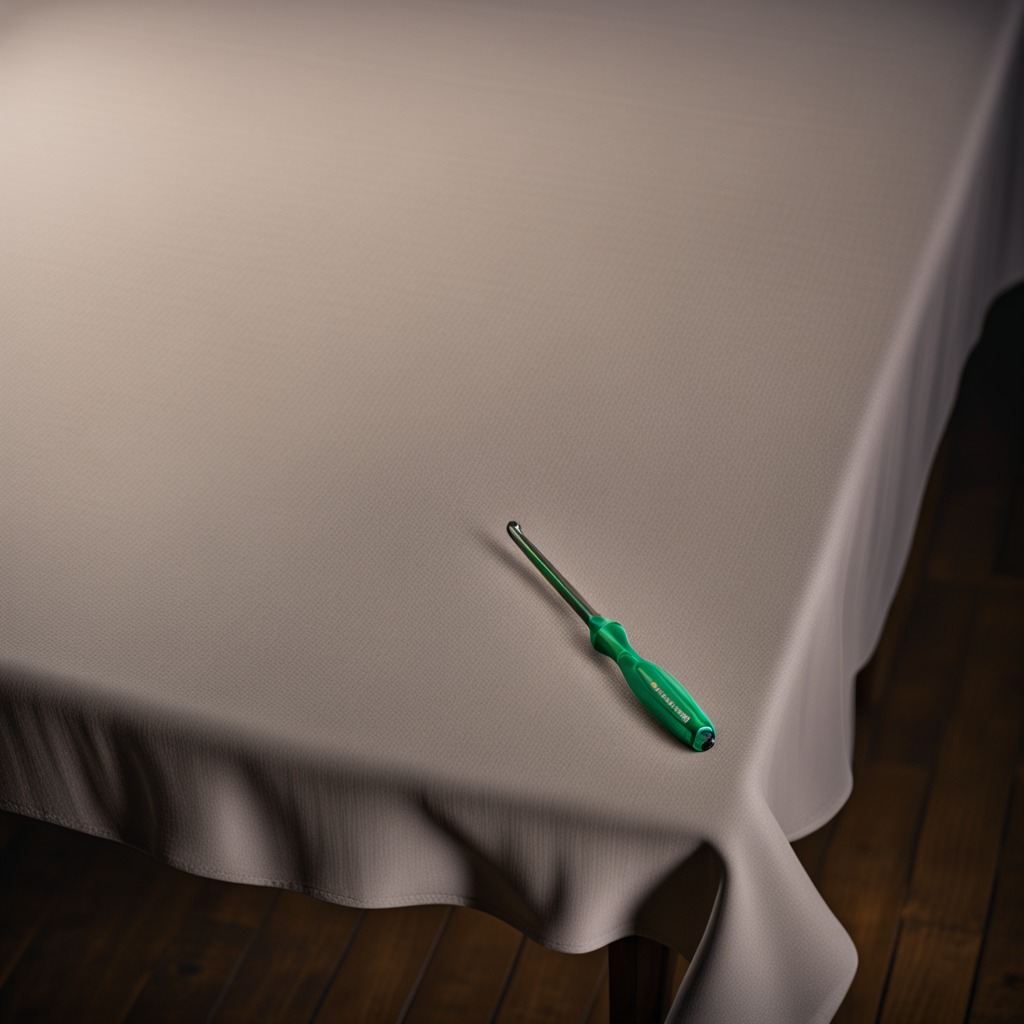
A screwdriver is lying on the wooden table.